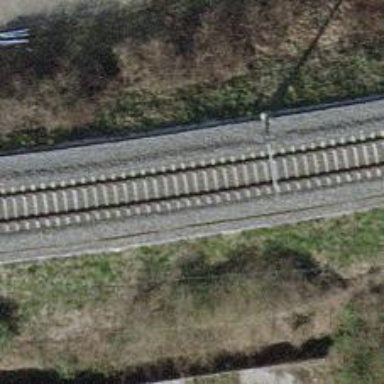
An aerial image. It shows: Railway with electrified contact lines.